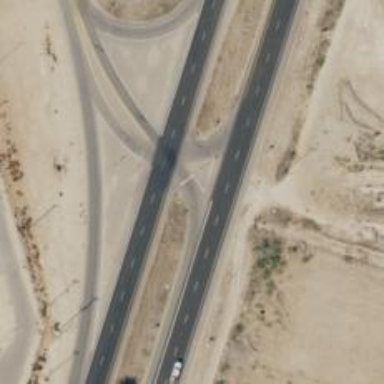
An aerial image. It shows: Primary link highway.